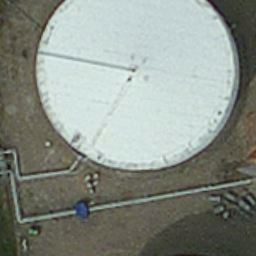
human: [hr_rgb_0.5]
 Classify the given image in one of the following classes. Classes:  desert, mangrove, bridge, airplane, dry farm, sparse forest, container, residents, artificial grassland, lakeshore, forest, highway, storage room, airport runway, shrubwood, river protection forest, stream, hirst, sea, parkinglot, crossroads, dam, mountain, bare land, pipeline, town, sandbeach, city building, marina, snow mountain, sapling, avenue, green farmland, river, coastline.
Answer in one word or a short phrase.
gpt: storage room